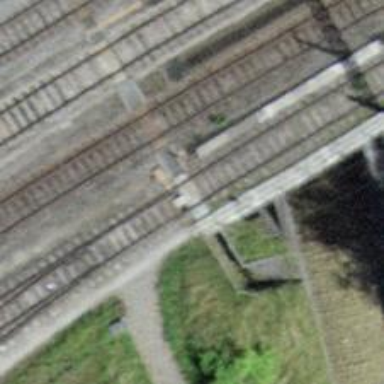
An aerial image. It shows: Railway switch.